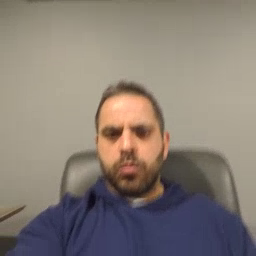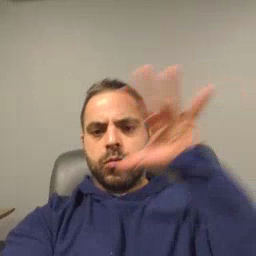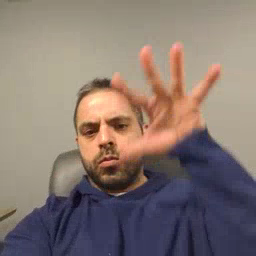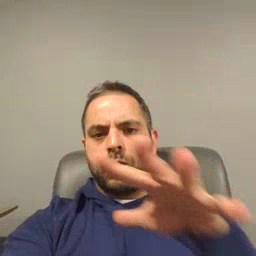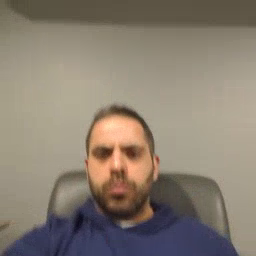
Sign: alligator